Question: I've implemented a NSScrollView with vertical elastic scrolling on, but there seems to be an odd banding effect when the elastic scrolling actually happens.
This happens regardless of what scrolls past the edge, be it a WebView or a NSTableView (both of which I have in scrollviews that cause banding when elasticity is turned on).
What could be causing this?

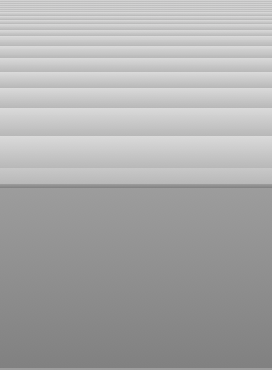
Answer: When I was doing my drawing, I was using dirtyRect instead of [self bounds].
dirtyRect (as I've just found out) is NOT for filling your rectangle.